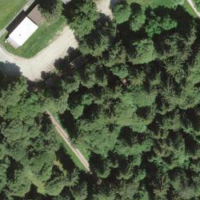
EUNIS habitat code: 44
Species observed at this site:
Fagus sylvatica
Sorbus aucuparia